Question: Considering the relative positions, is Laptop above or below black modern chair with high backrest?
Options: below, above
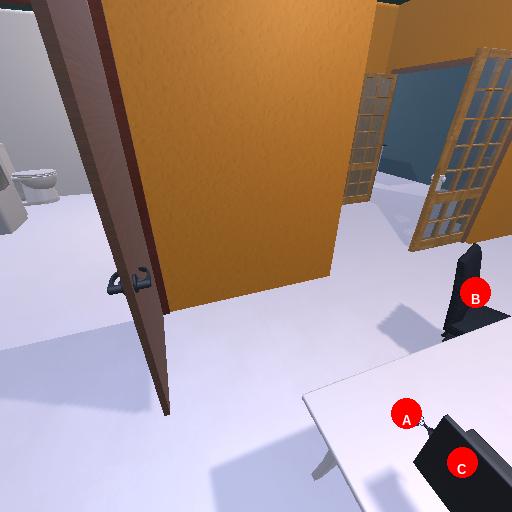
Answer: below